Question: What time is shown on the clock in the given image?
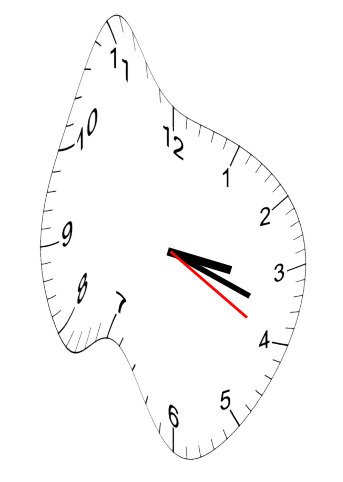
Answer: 03:18:20